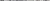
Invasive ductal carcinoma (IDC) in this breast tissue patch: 0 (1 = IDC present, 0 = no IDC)